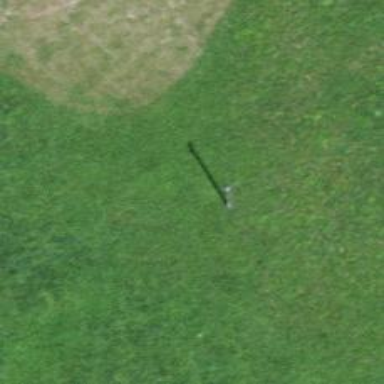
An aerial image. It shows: Utility pole in the area.